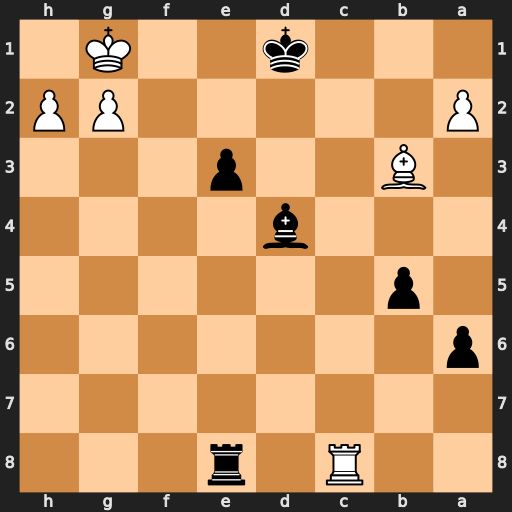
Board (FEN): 2R1r3/8/p7/1p6/3b4/1B2p3/P5PP/3k2K1
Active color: b
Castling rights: -
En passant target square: -
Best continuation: Kd2 Rxe8 e2+ Kh1 Be3 Rd8+ Kc1